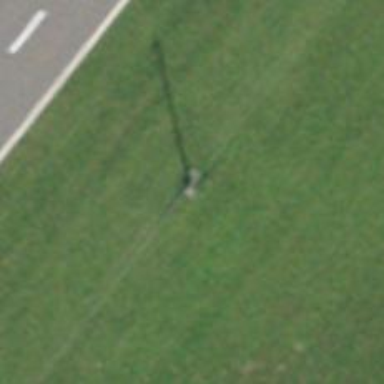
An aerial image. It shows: Power pole.